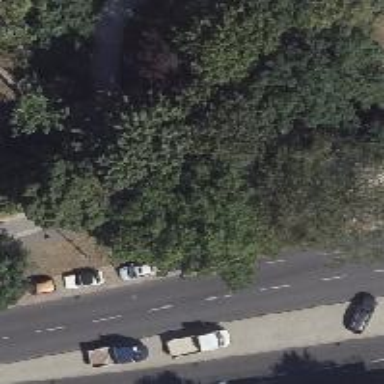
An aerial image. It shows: Broadleaved deciduous tree located in park.